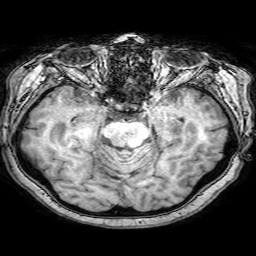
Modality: T1w
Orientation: coronal
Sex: female
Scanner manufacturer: philips
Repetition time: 0.008394 s
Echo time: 0.00392 s